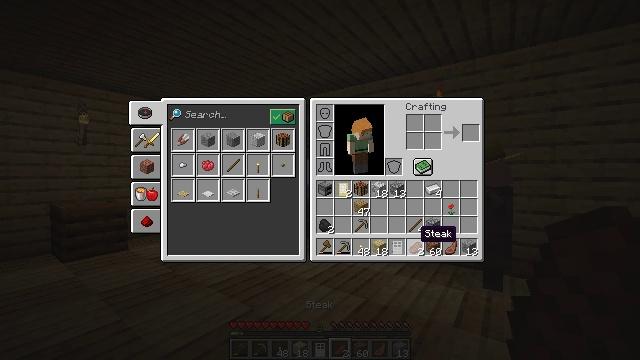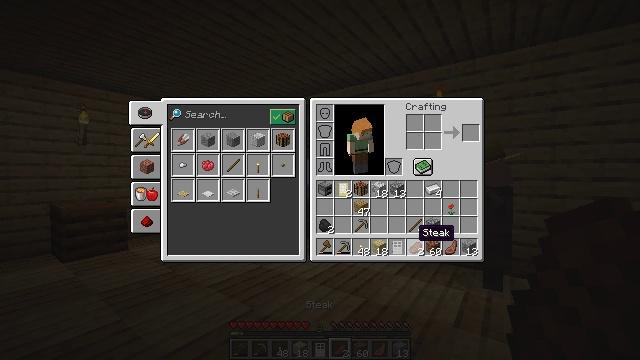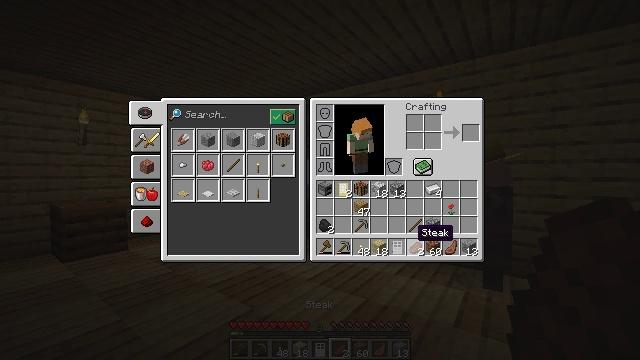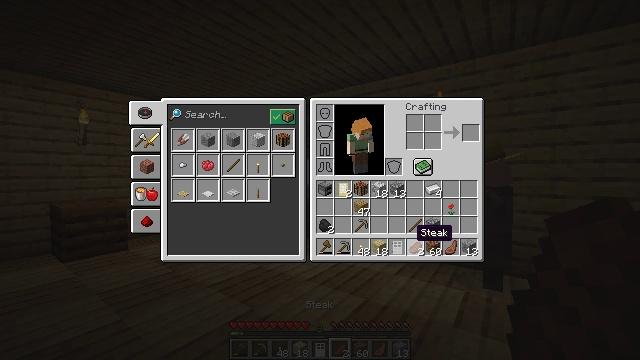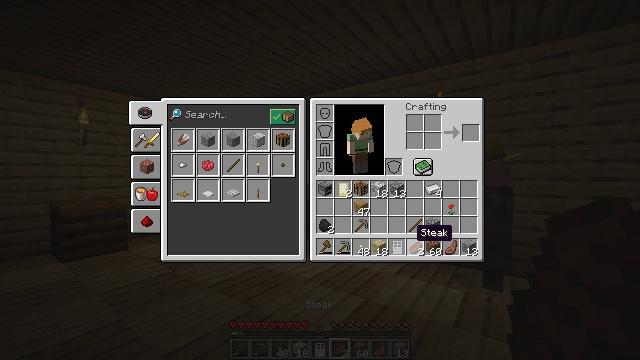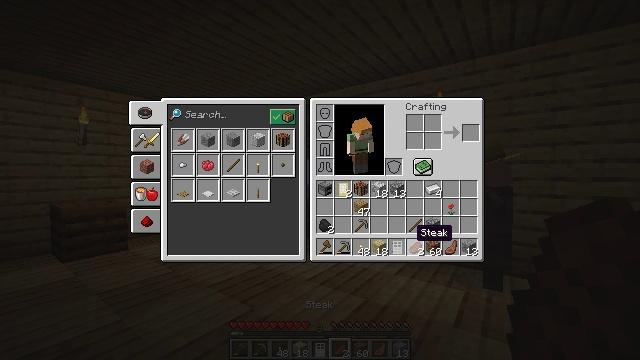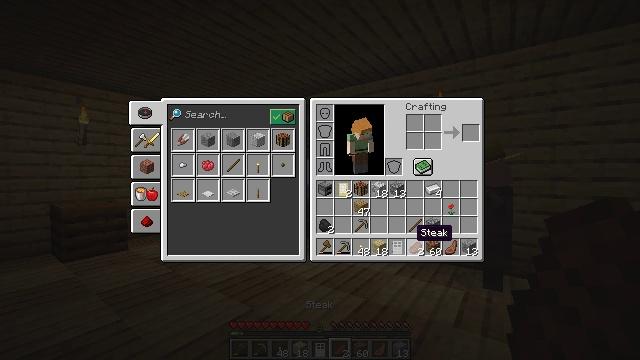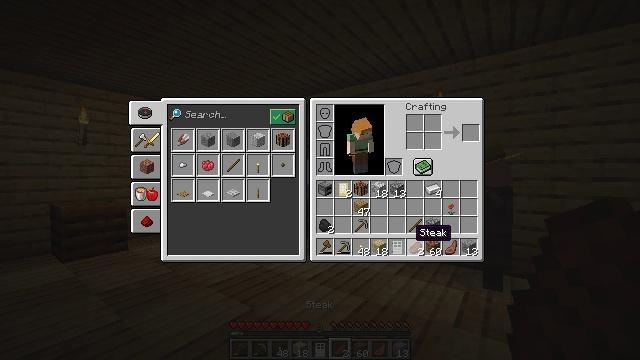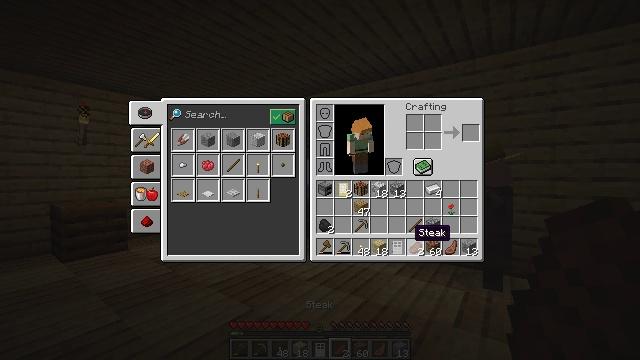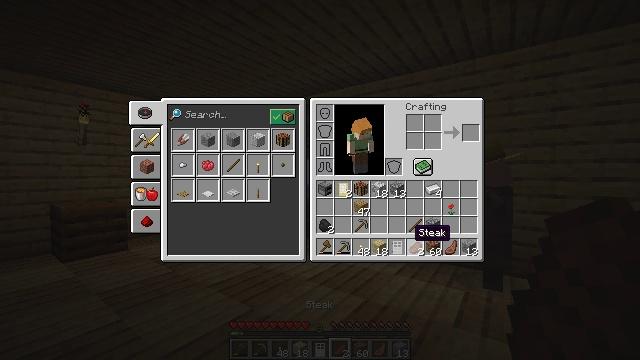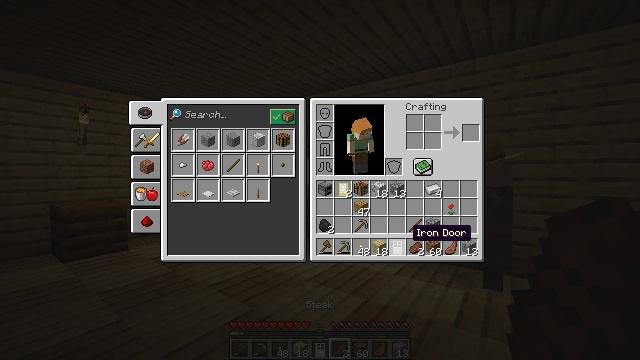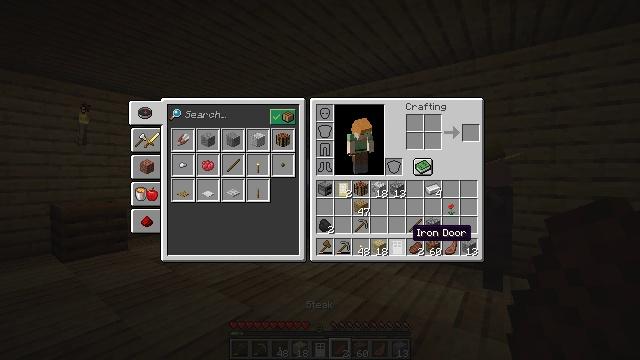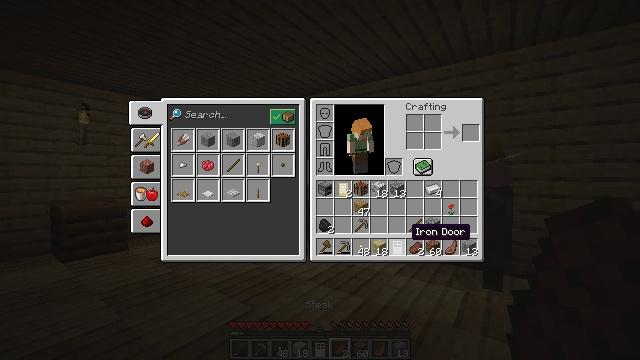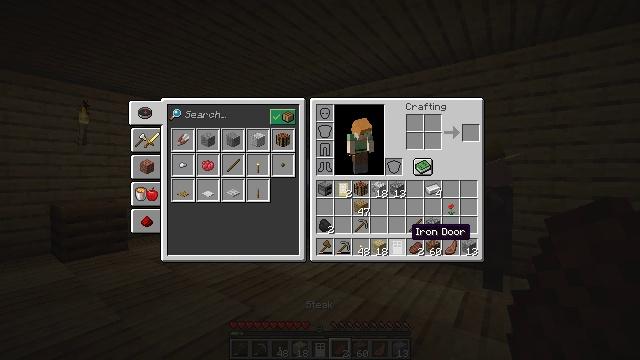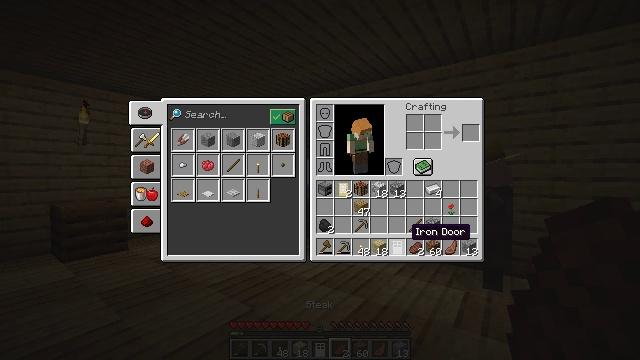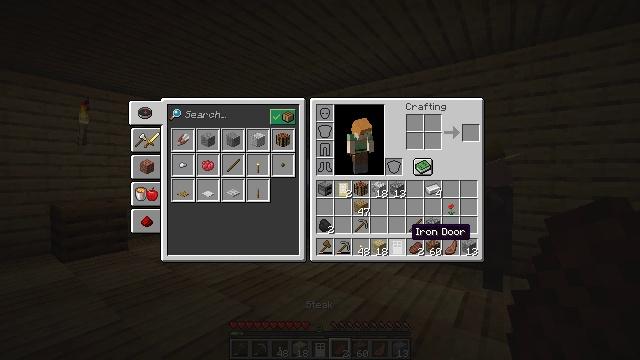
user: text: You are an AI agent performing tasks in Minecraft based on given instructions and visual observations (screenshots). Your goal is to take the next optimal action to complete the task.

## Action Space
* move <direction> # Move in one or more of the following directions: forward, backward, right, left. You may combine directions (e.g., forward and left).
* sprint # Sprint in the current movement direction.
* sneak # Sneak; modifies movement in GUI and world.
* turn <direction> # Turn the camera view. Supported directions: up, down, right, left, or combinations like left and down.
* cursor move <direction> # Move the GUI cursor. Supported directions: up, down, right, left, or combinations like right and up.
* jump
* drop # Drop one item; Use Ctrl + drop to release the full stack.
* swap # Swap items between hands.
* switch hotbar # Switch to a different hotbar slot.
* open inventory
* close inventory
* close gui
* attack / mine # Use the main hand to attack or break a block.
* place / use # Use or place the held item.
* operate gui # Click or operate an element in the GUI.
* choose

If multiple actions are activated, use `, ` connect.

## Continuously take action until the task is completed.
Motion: motion action
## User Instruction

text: Drop a cooked beef.
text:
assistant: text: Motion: no_op
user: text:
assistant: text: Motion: no_op
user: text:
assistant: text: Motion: no_op
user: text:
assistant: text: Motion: no_op
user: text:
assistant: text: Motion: no_op
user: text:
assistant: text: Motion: no_op
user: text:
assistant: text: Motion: no_op
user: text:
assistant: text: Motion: no_op
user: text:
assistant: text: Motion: no_op
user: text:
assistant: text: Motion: no_op
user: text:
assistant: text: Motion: no_op
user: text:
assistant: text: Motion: no_op
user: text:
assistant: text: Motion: no_op
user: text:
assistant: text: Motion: no_op
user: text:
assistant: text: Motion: no_op
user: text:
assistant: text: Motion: close inventory
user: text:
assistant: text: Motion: close inventory
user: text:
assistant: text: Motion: close inventory
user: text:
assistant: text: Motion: close inventory
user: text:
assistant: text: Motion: no_op
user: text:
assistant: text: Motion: no_op
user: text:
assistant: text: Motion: turn right
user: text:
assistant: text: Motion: turn right
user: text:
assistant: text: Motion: turn right
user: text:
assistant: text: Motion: turn right
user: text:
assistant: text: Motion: no_op
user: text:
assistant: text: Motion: turn right
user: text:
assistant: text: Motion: no_op
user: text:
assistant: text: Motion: no_op
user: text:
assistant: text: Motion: no_op